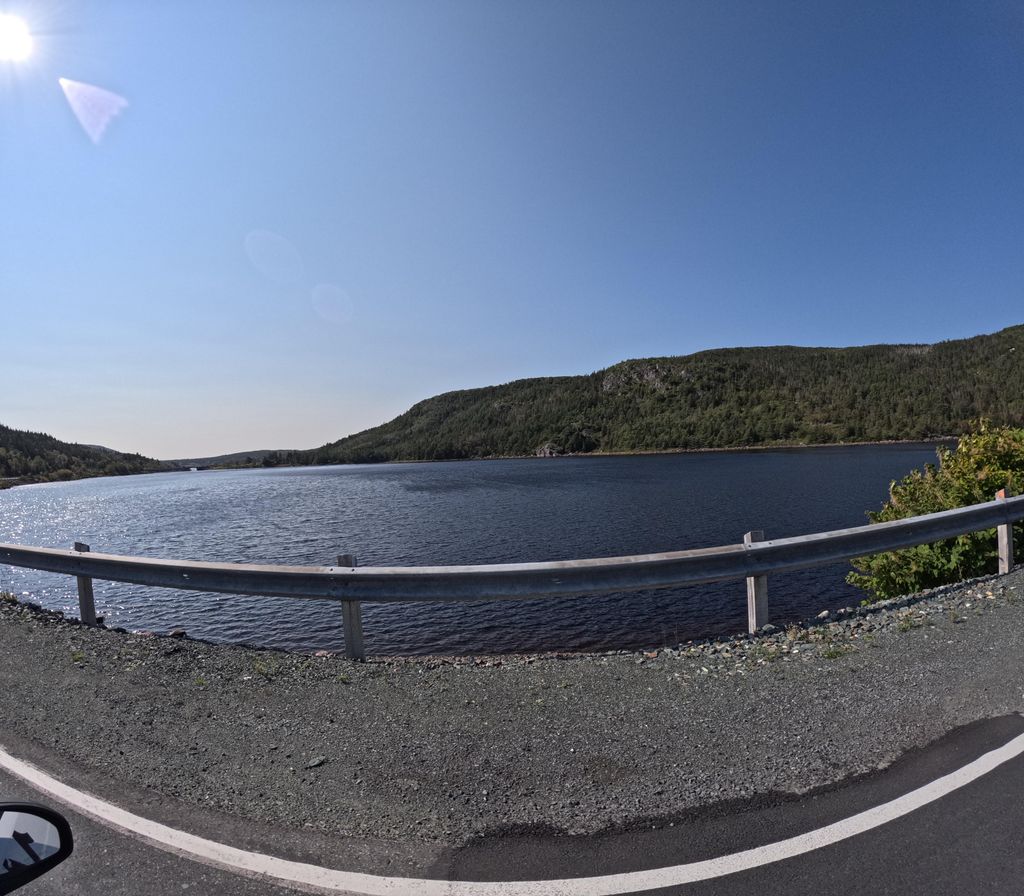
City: st_johns